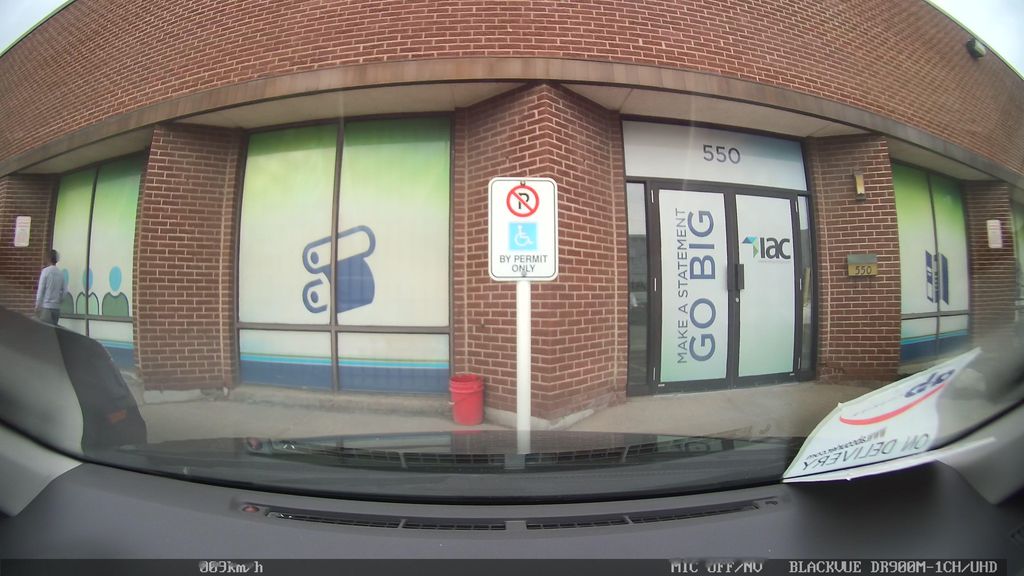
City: toronto